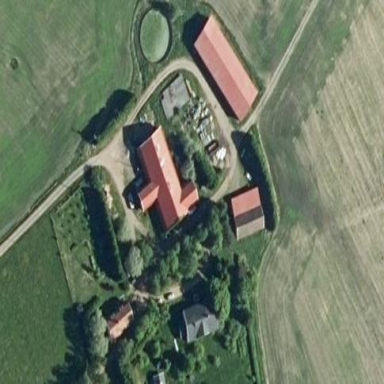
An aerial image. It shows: Farmyard area.